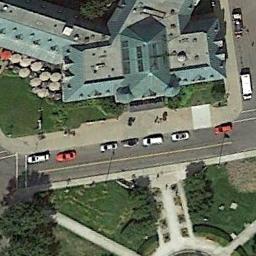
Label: church